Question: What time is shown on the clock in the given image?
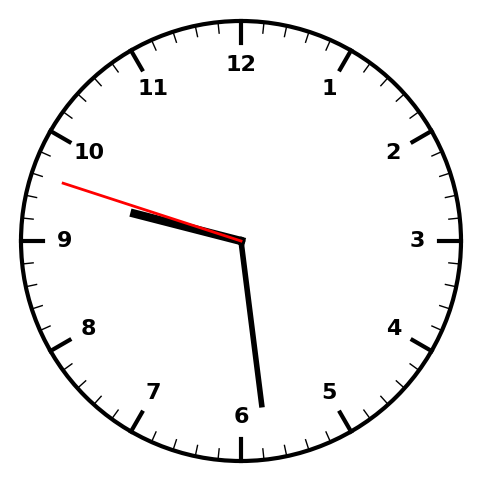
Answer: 09:28:48